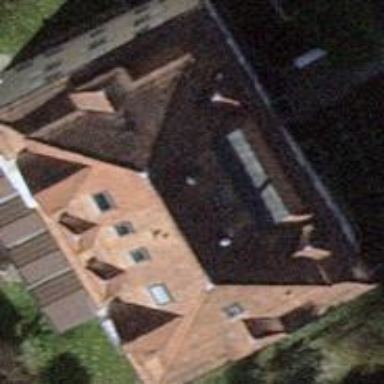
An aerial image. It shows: The building has hipped roof. The orientation of the roof is across.